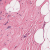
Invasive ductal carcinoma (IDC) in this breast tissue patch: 0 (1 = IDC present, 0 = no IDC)